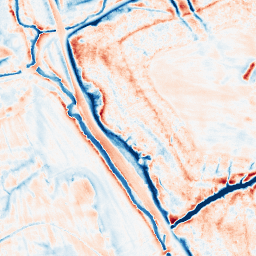
Category: edge_preserving
Decomposition family: anisotropic_diffusion
Decomposition parameters: iterations: 50
kappa: 10
gamma: 0.2
Upsampling method: cubic_catmull_rom
Upsampling parameters: scale: 8
Upsampling scale: 8